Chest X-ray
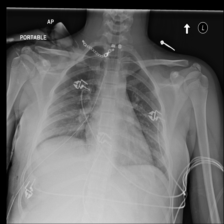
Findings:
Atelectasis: negative
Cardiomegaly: negative
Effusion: negative
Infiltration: positive
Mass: negative
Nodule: negative
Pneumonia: negative
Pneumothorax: positive
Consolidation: negative
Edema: negative
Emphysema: negative
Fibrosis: negative
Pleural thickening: negative
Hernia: negative